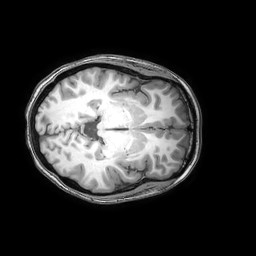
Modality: T1w
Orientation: axial
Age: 22
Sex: female
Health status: healthy
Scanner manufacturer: philips
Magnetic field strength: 3 T
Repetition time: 0.0079 s
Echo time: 0.0035 s